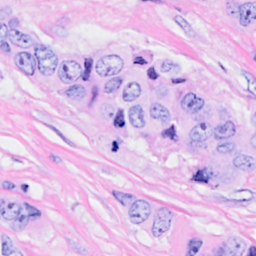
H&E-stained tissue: Breast